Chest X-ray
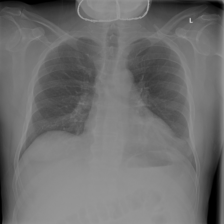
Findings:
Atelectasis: negative
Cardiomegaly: negative
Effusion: negative
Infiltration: negative
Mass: negative
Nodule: negative
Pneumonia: negative
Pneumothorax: negative
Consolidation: negative
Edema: negative
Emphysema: negative
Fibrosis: negative
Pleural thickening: negative
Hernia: negative